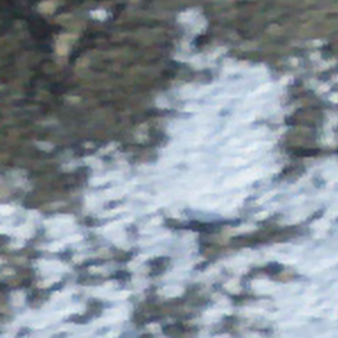
Label: other